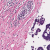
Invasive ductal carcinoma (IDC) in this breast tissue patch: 1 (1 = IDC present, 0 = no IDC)